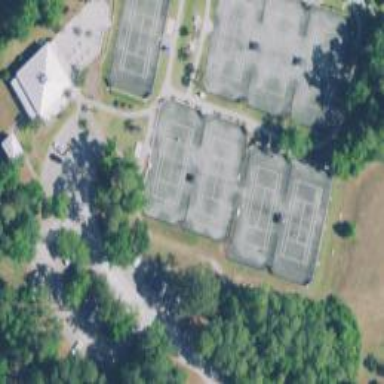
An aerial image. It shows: Tennis court on pitch.